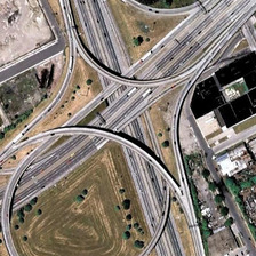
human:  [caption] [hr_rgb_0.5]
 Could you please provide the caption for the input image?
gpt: Several buildings and some green trees are sparsely distributed beside the viaduct that forms a circle.

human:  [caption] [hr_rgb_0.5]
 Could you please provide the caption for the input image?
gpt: Several buildings and some green trees are sparsely distributed beside a viaduct that forms a circle.

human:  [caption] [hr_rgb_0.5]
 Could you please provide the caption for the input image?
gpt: Several buildings and some green trees are distributed around the bridge in a circle.

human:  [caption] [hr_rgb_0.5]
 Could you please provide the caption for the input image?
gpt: Many buildings and some green trees are scattered around a viaduct.

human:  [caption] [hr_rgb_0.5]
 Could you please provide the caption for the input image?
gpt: Several buildings and some green trees are sparsely distributed beside the viaduct in the ring.